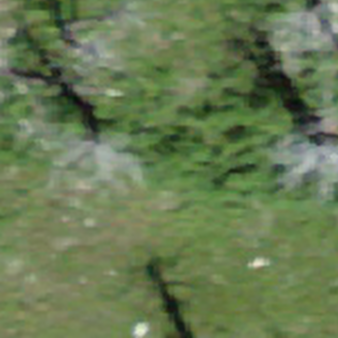
Label: other